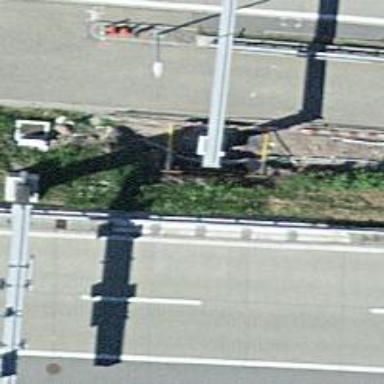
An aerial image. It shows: Gantry structure.